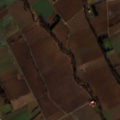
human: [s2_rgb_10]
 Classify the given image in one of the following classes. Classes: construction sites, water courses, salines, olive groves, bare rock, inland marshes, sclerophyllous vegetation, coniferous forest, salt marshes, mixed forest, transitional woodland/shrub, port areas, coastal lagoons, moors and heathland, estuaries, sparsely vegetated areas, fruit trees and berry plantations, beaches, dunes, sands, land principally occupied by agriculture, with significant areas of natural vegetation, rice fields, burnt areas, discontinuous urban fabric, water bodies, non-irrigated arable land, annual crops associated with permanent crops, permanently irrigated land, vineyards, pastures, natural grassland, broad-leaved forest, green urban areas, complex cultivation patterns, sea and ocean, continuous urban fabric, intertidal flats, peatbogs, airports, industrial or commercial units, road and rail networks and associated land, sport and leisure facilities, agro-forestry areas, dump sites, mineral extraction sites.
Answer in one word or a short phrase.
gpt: non-irrigated arable land, complex cultivation patterns, land principally occupied by agriculture, with significant areas of natural vegetation